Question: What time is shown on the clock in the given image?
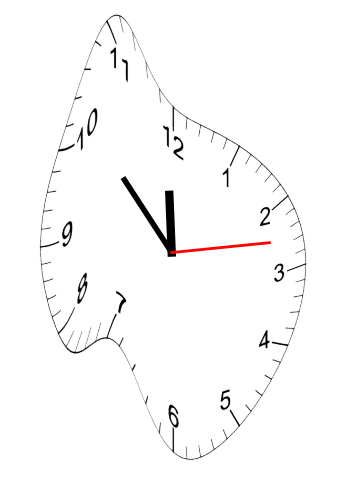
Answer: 11:52:13